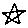
Label: star